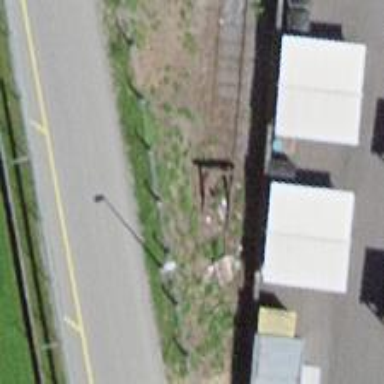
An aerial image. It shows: Railway buffer stop.